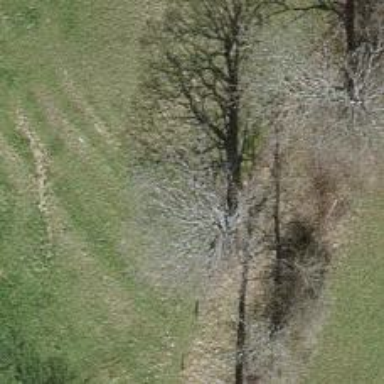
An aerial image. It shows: Agricultural area with deciduous broadleaved trees.